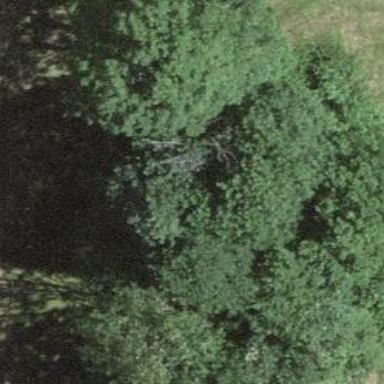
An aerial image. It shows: Single tag "natural: tree."